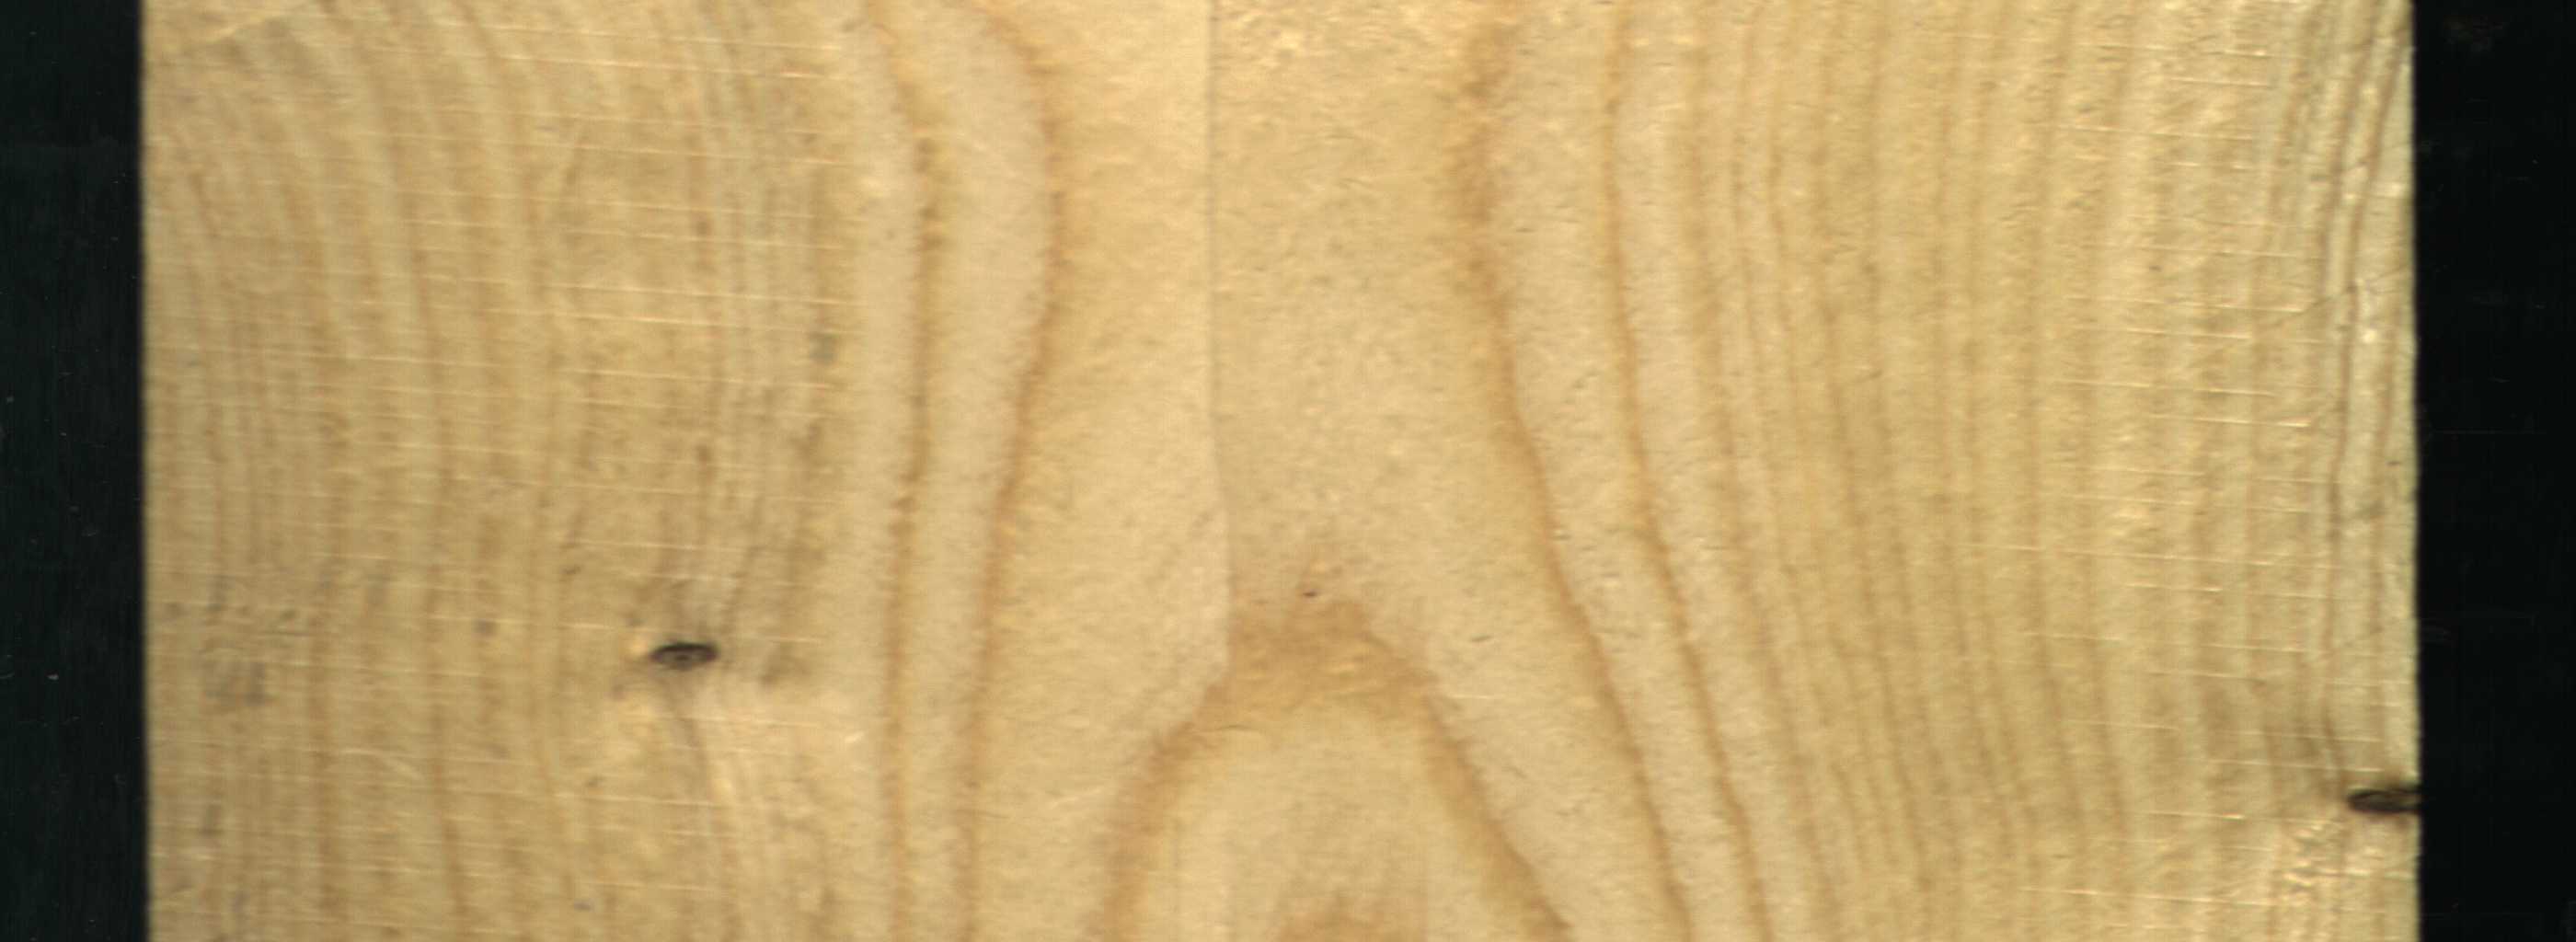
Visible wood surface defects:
Dead_Knot
Live_Knot